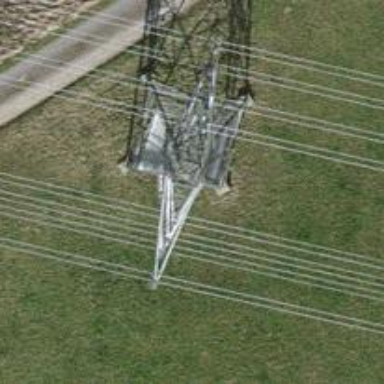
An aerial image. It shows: Lattice structure tower used for power transmission.